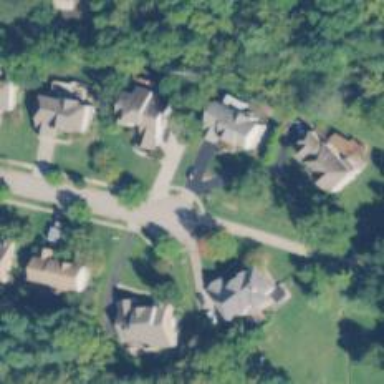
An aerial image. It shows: Shared driveway marked as service road.